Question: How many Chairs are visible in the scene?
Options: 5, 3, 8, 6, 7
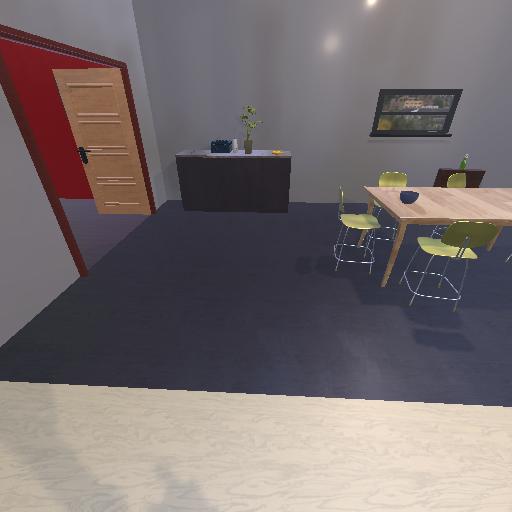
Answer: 5